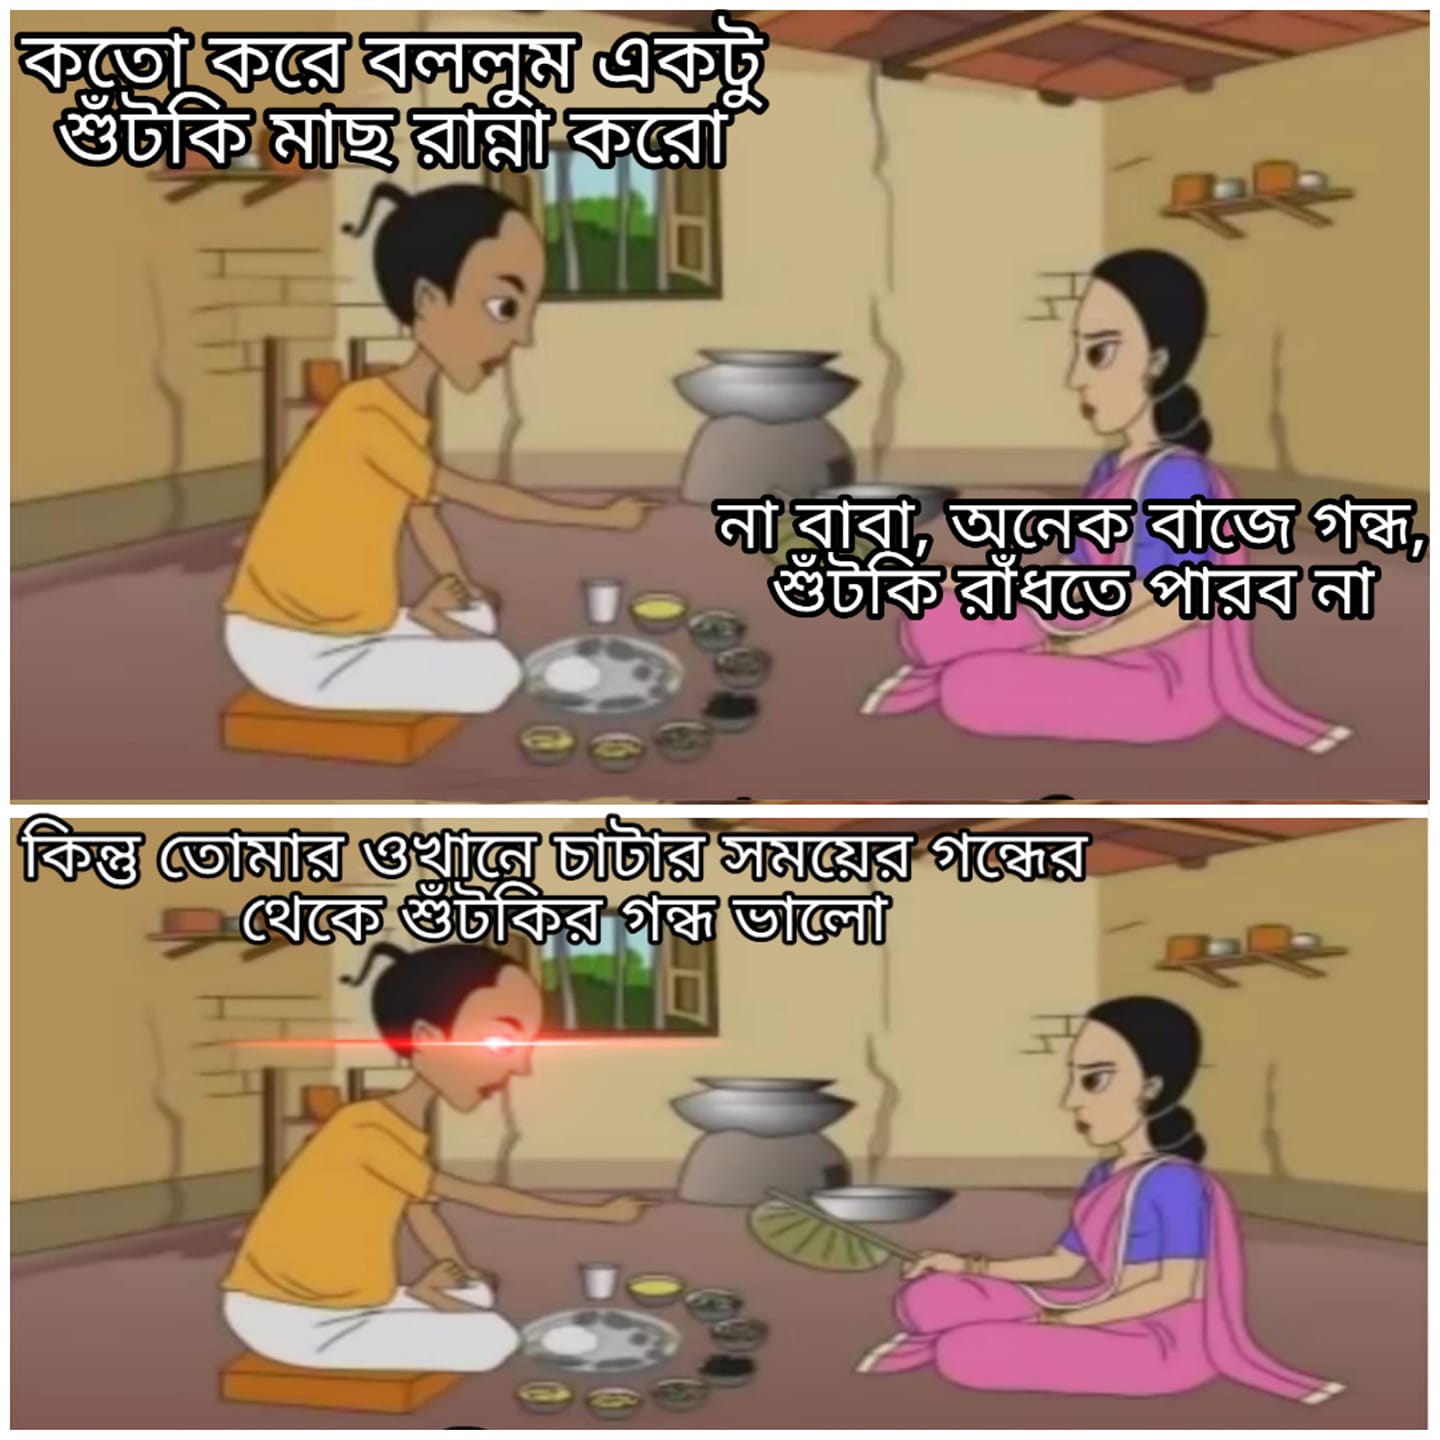
Caption:   কতো করে বললুম একটু শুটকি মাছ রান্না করো    না বাবা , অনেক বাজে গন্ধ , শুটকি রাঁধতে পারব না     কিন্তু তোমার ওখানে শুটকির গন্ধ ভালো
Label: hate